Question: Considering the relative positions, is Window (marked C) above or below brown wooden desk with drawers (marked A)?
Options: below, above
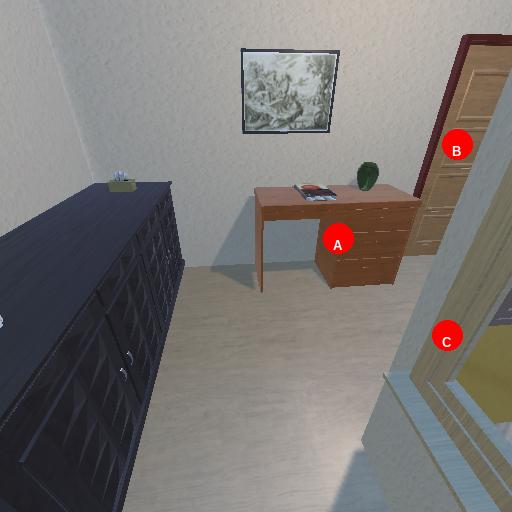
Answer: below